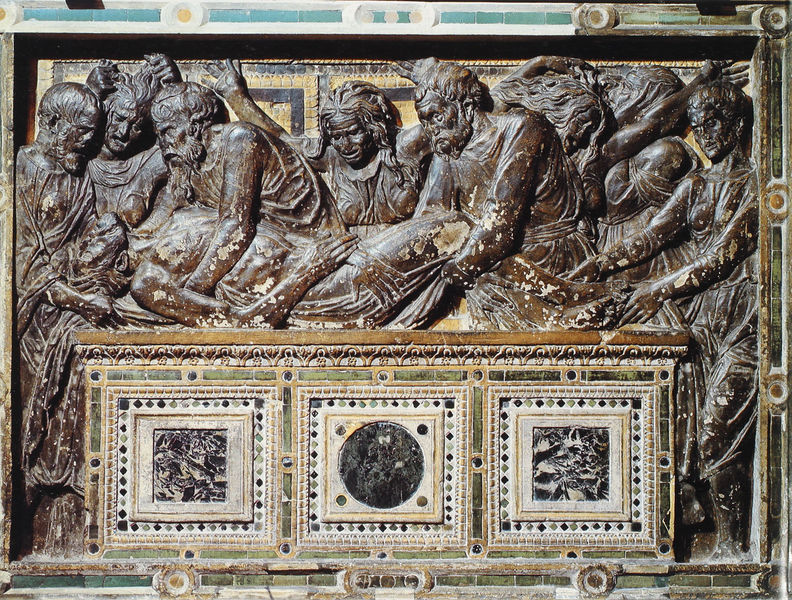
Titel: Relief des Hochaltars, Grablegung Christi
Künstler: Donatello
Standort: Padua, Basilica del Santo (EU - I - Venetien)
Schlagwörter: frauen, grün, menschen, braun, frau, männer, malerei, bärte, rahmen, stein, tod, tot, toter, trauer, kirche, relief, traurigkeit, mosaik, altar, verzweiflung, sarg, christus, grab, jesus, kreuzabnahme, kreuzigung, leichnam, sterben, griechen, jünger, maria, quadrat, grablegung, grabmal, romanisch, sarkophag, grablege, pflege, apostel, aufbahrung, klage, frühchristlich, apostell, totenklage, geschloßen, begrabung, bassorelief